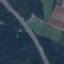
Land use / land cover class: Highway